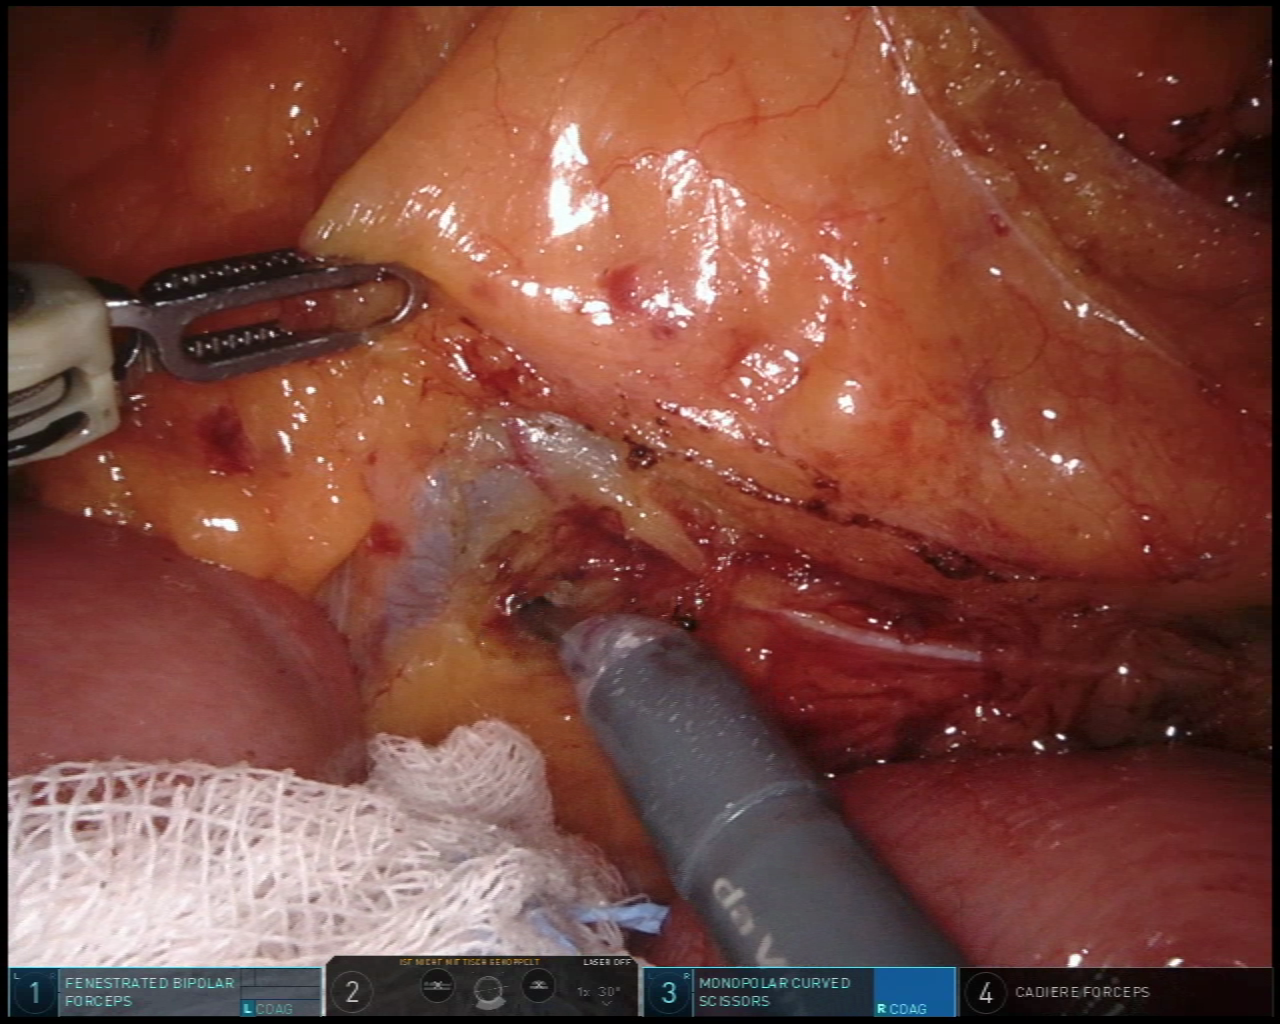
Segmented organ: intestinal_veins
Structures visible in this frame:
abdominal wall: no
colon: no
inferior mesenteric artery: no
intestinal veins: yes
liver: no
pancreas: no
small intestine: yes
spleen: no
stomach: no
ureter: no
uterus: no
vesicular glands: no